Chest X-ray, PA view. Patient: 37 years old, sex M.
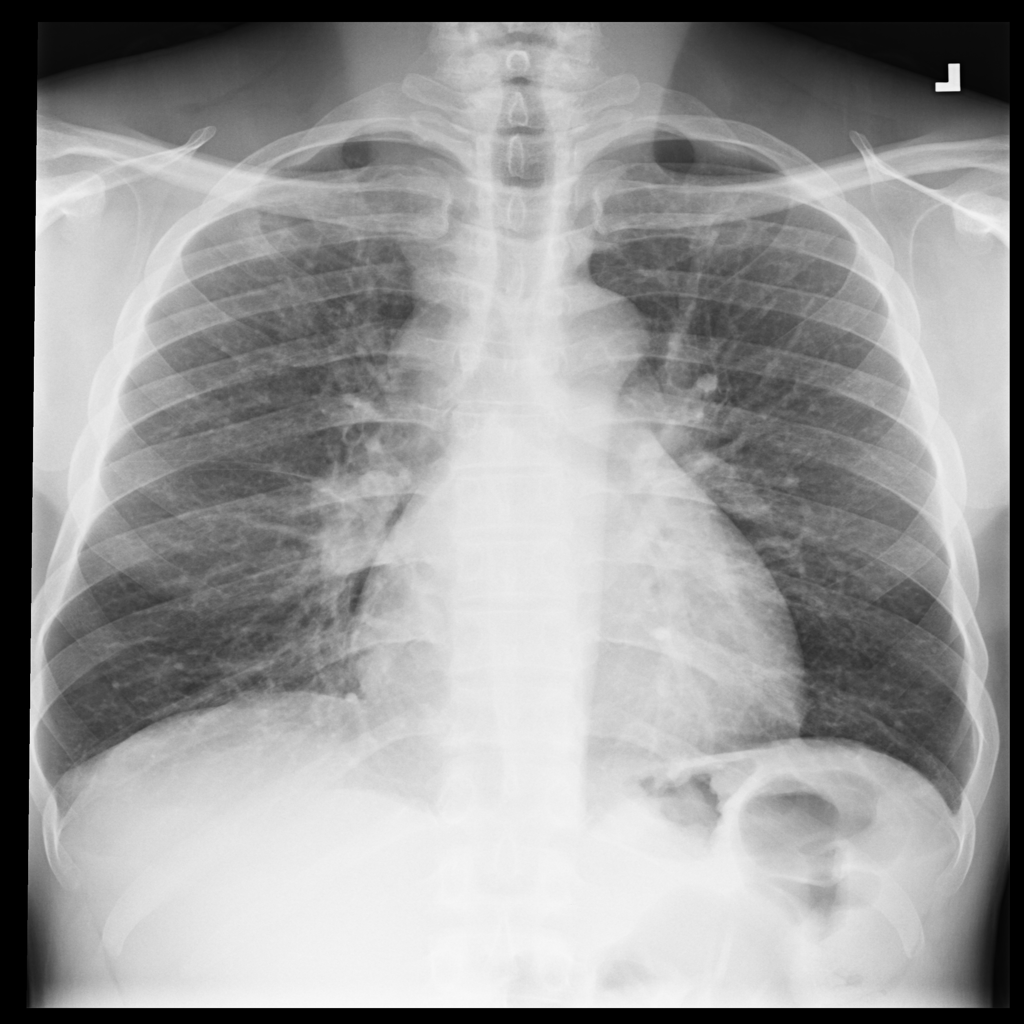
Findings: Cardiomegaly, Effusion